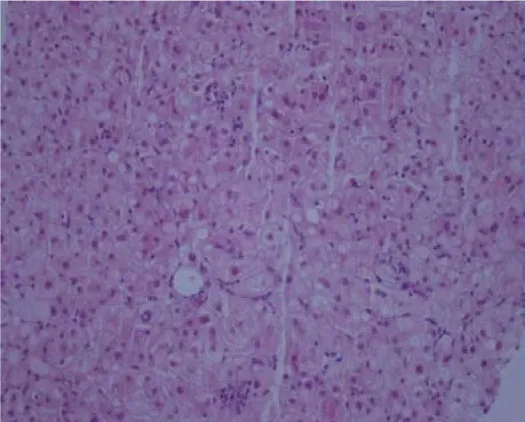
(A) Liver biopsy showing focal necrosis with neutrophils and sinusoidal reaction, hematoxylin and eosin stain x400 magnification [R1.
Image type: pathology (h&e)